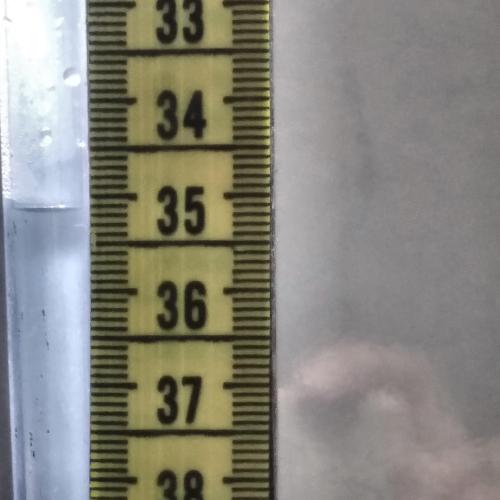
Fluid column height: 35.1 cm